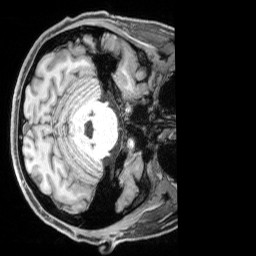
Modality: T1w
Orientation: axial
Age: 32
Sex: male
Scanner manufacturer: siemens
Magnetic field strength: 3 T
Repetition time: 2.17 s
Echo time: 0.00169 s